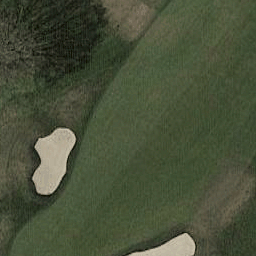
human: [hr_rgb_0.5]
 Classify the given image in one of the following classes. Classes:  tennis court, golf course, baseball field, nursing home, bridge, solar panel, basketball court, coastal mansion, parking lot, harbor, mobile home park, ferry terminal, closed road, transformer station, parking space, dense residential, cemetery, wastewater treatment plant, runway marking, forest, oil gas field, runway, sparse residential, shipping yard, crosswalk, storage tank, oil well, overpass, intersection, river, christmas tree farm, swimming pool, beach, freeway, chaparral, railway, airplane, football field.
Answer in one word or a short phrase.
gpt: golf course